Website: home-depot
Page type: account-dashboard
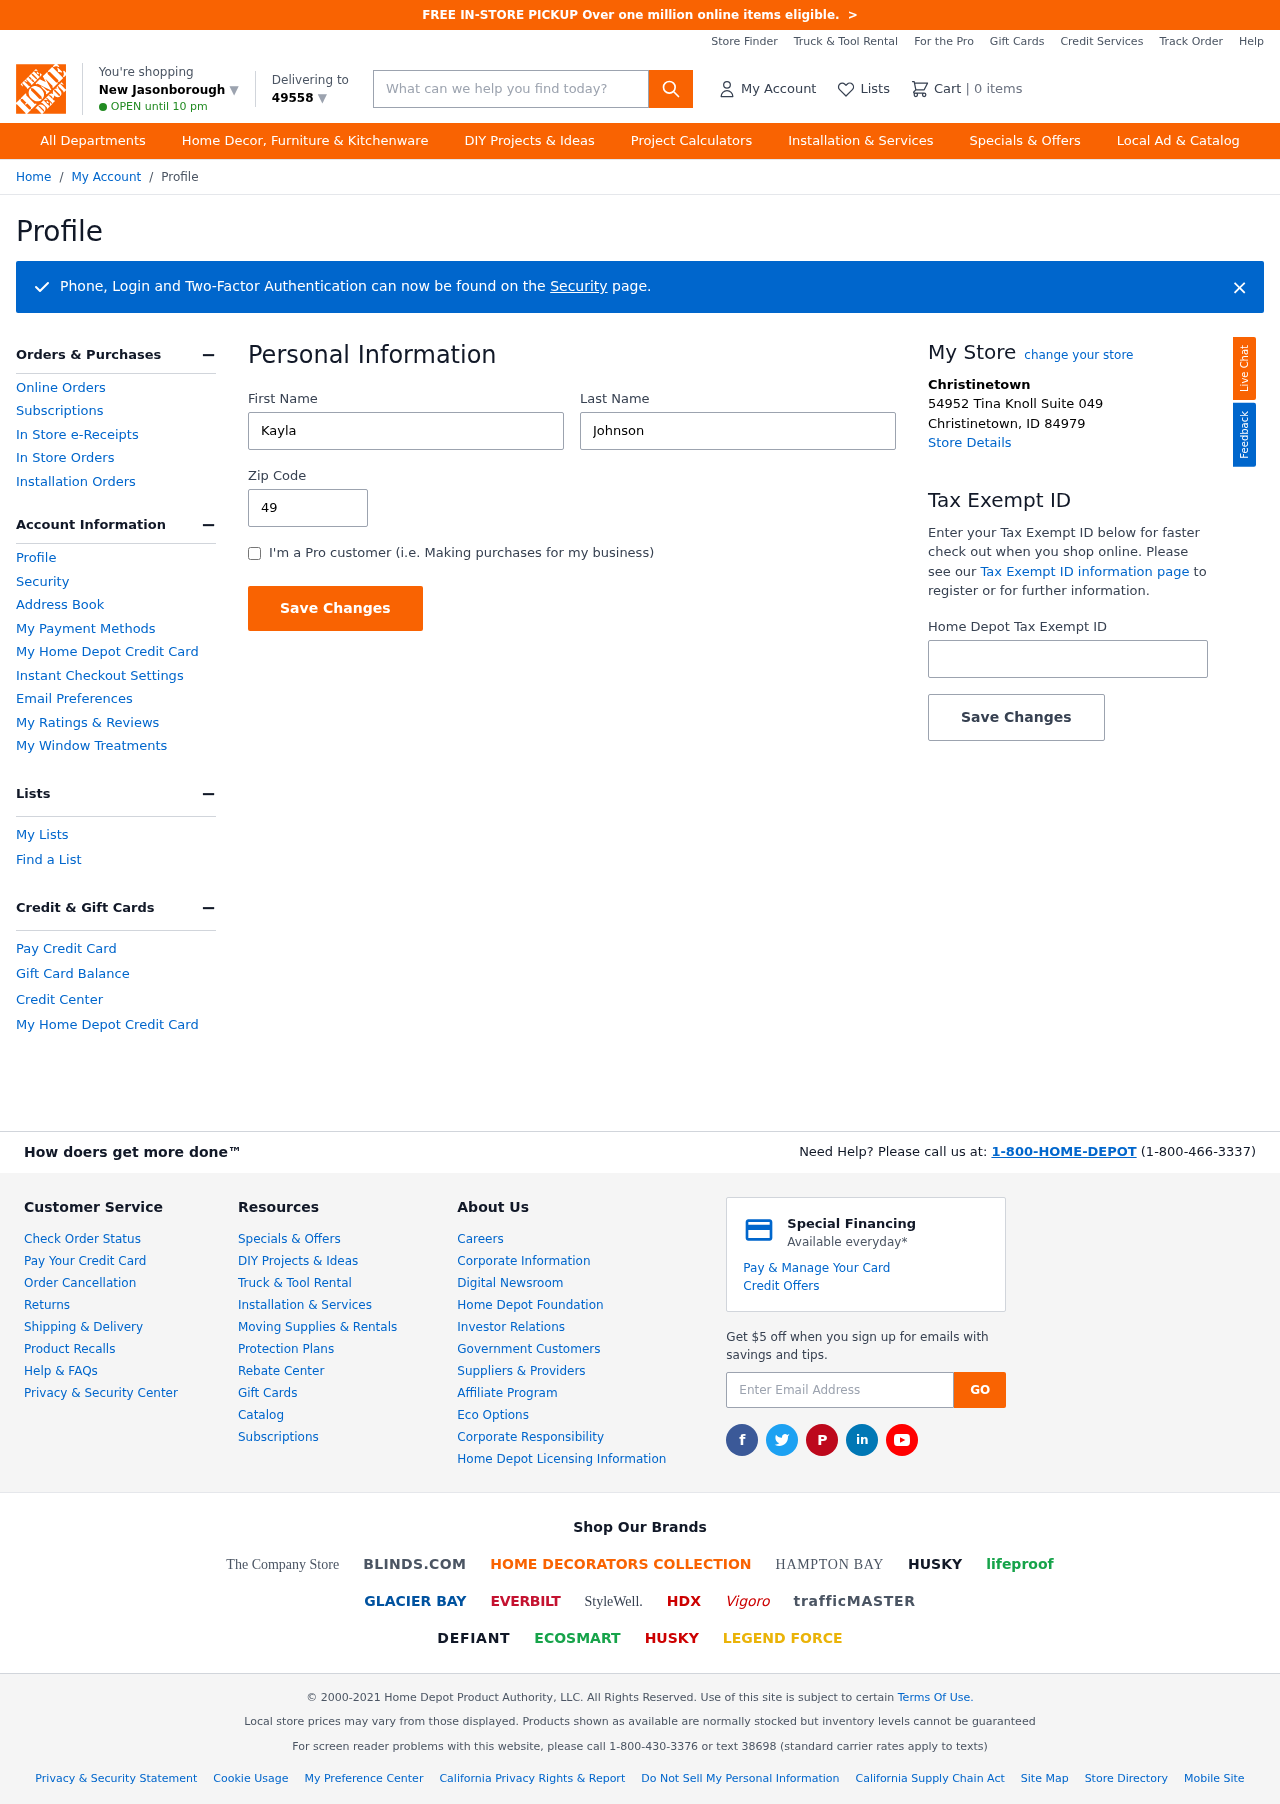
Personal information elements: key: PII_CITY
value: New Jasonborough ▼
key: PII_FIRSTNAME
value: Kayla
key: PII_LASTNAME
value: Johnson
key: PII_LOCATION1_CITY
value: Christinetown
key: PII_LOCATION1_CITY_STATE_ZIP
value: Christinetown, ID 84979
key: PII_LOCATION1_STREET
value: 54952 Tina Knoll Suite 049
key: PII_POSTCODE
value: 49558 ▼
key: PII_POSTCODE
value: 49558
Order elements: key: ORDER_NUM_ITEMS
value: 0
Search elements: key: HEADER_SEARCH
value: What can we help you find today?